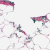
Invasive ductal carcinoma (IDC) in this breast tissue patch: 0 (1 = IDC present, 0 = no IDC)